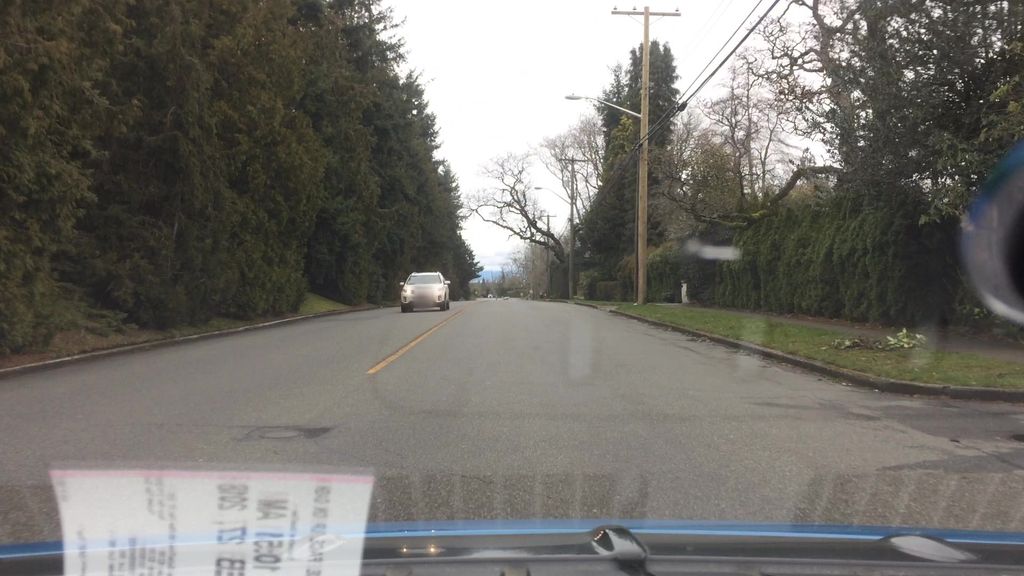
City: victoria